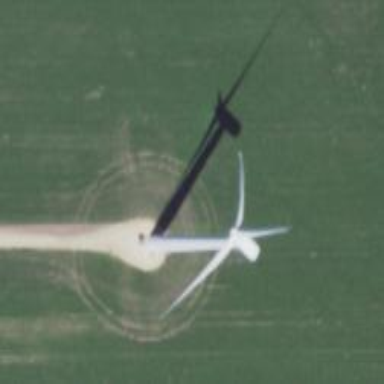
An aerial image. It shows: Wind generator using horizontal axis wind turbines.